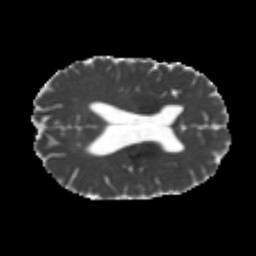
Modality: MD
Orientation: axial
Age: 21
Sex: male
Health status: healthy
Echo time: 0.074 s